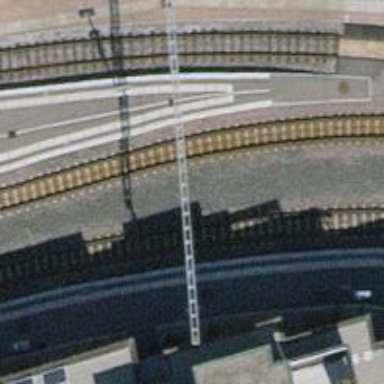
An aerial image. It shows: Narrow-gauge railway track with electrified contact line. The railway has one track.